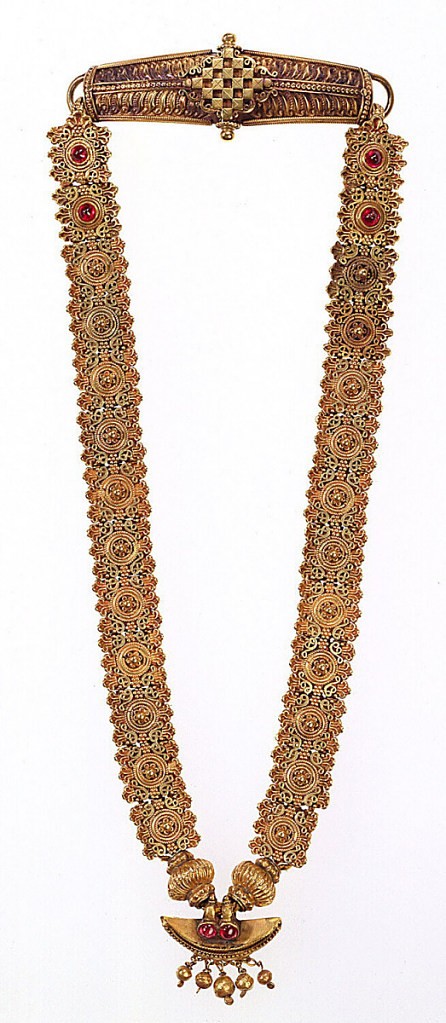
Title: Necklace
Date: before 1799
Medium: Gold beads and filigree, cabochon rubies
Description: Gold beads, delicate patterns of filigree on upper surface, six mounted with cabochon rubies, and under surface of each bead consisting of angular gold elements, polygonal.